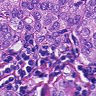
Metastatic tissue present: yes